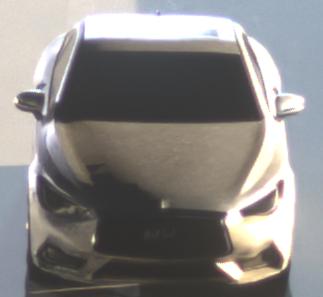
Make: Infiniti
Model: Q60 2.0t
Detailed model: Q60 (V37)
Model produced from: 2016/10
Model produced until: 2018/08
Doors: 2
Color: white
Road condition: dry road
Daytime: night
Contrast: high contrast